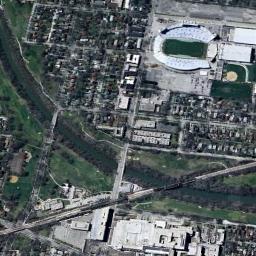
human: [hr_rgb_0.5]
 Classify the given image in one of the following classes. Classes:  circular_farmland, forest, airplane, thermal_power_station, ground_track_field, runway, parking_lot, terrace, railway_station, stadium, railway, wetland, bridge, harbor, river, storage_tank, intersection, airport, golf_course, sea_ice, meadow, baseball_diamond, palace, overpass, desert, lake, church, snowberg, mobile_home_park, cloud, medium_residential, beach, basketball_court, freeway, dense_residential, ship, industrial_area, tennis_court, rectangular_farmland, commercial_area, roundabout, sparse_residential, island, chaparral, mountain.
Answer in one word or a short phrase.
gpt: stadium